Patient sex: F
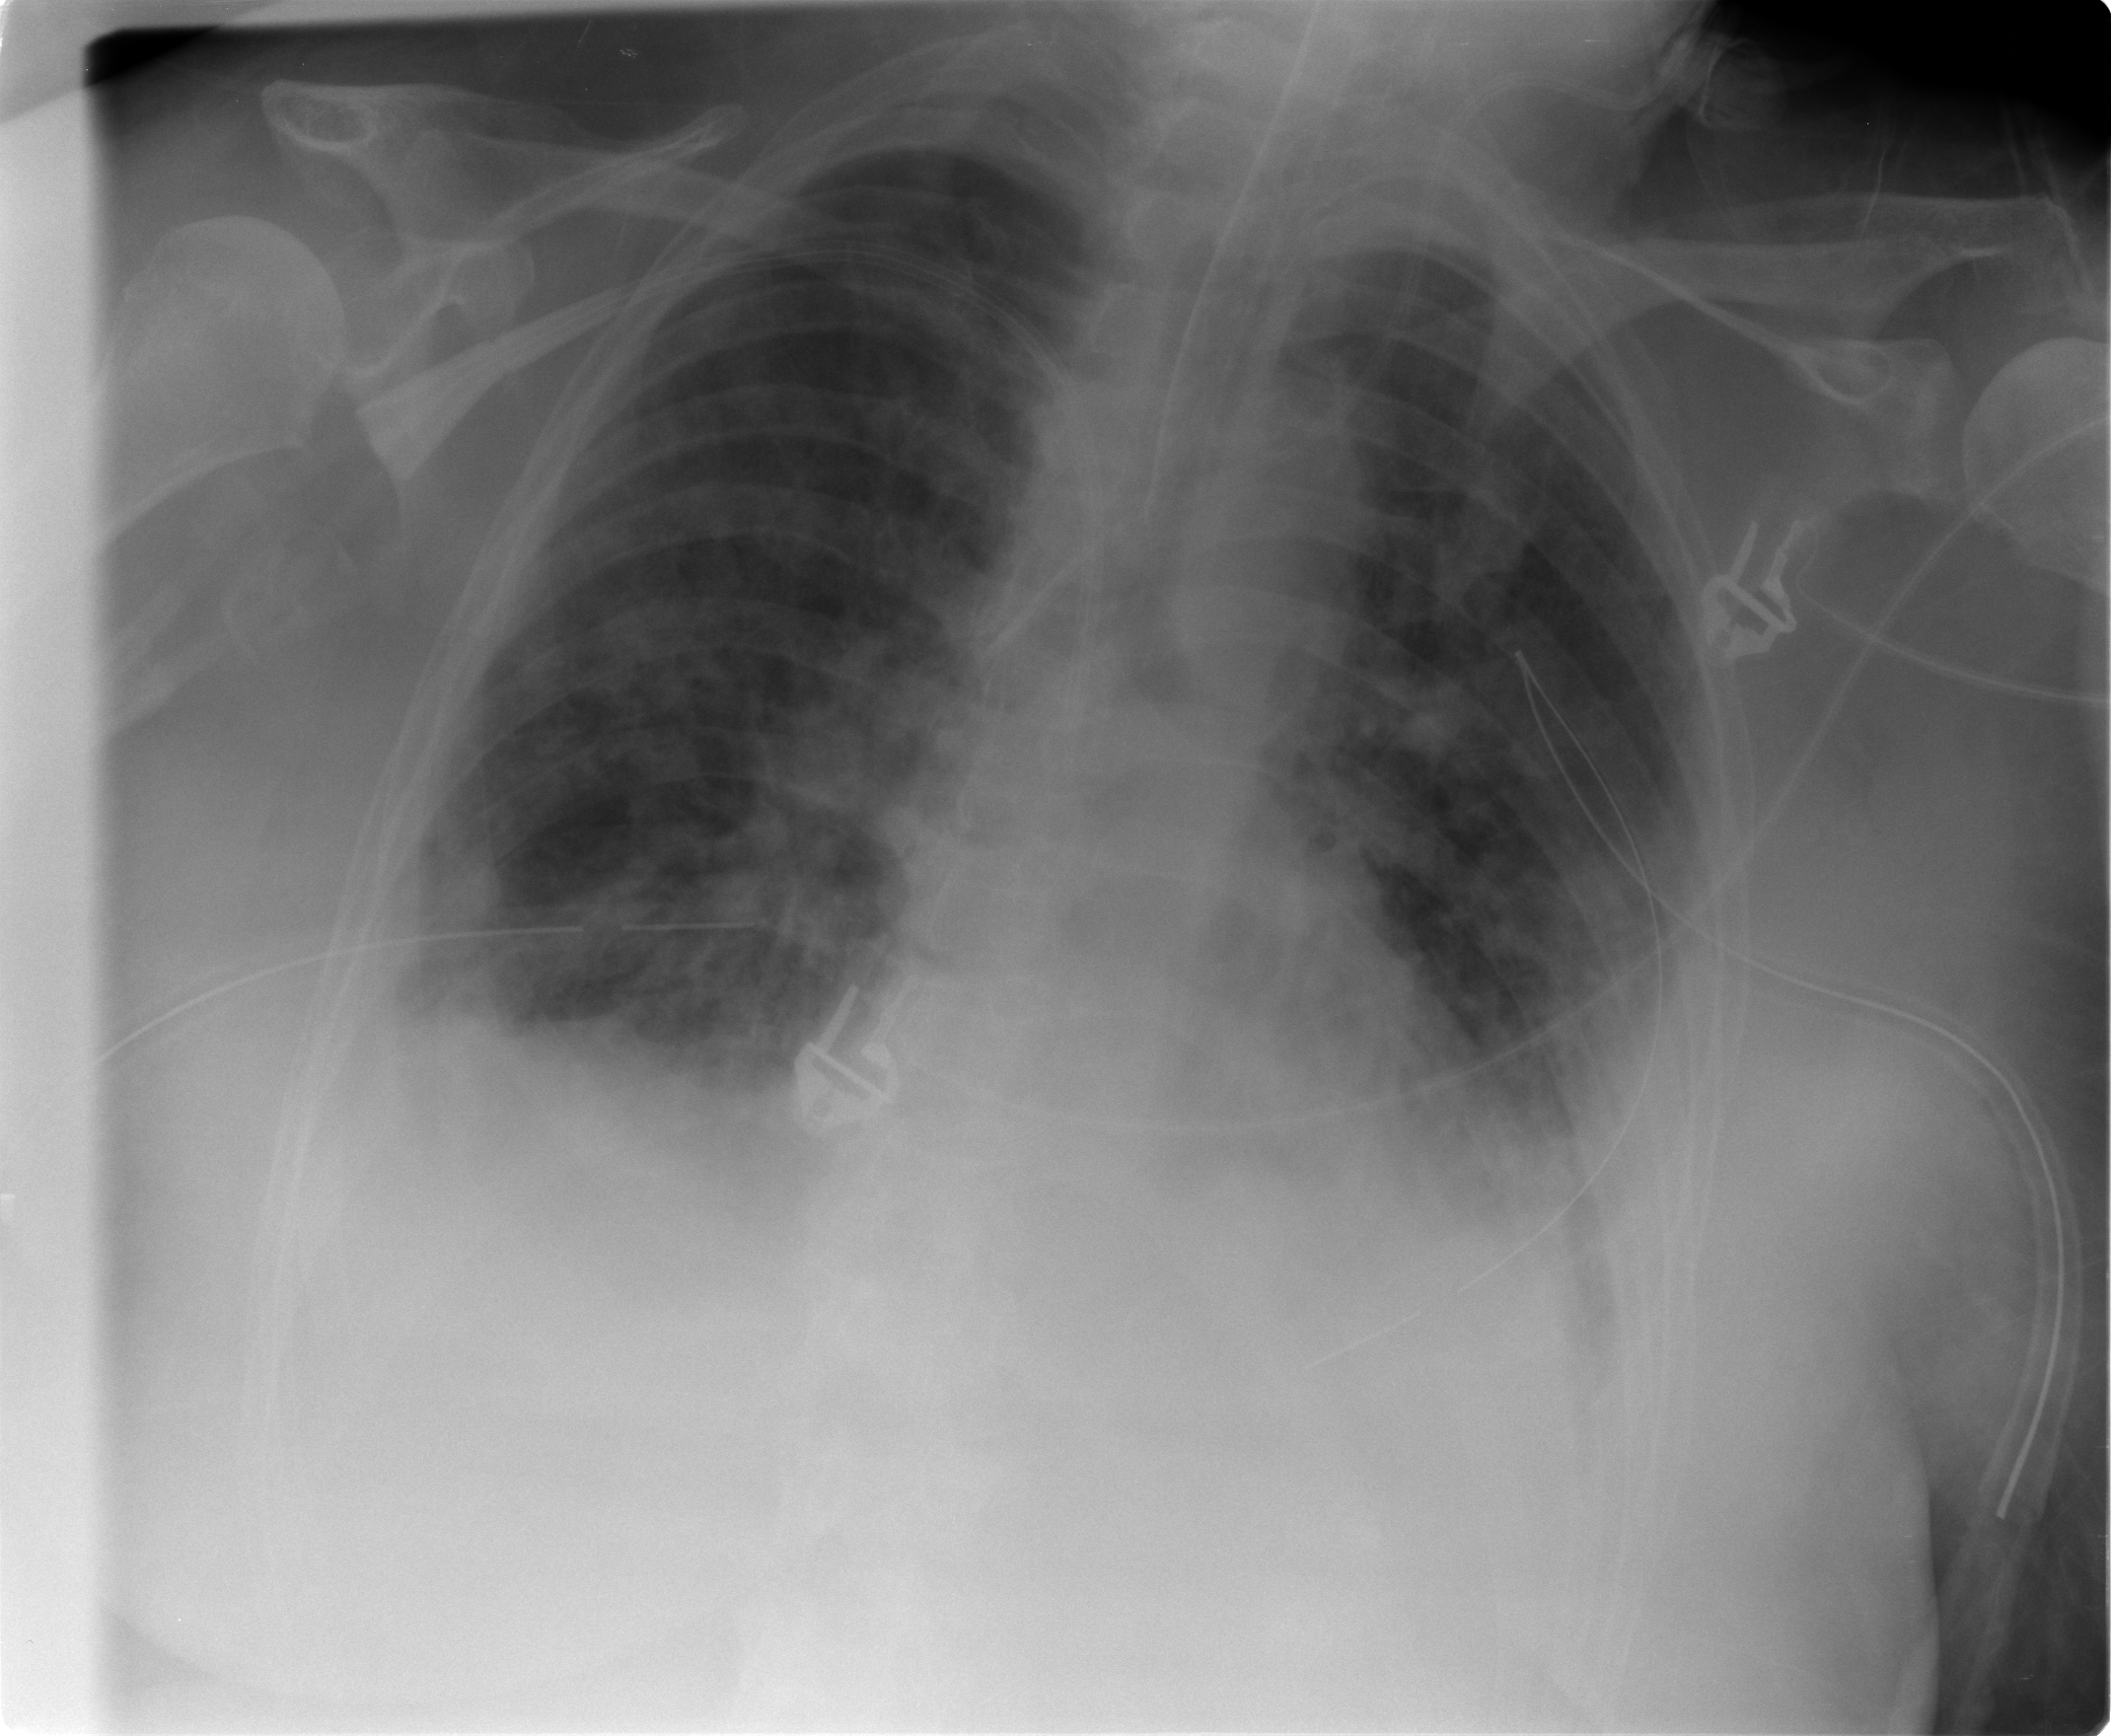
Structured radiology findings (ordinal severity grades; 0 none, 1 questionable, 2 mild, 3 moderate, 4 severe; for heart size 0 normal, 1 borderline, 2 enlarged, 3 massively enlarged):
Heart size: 1
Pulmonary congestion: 3
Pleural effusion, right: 2
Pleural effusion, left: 2
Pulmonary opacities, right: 4
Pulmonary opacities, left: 4
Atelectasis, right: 2
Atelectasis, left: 2